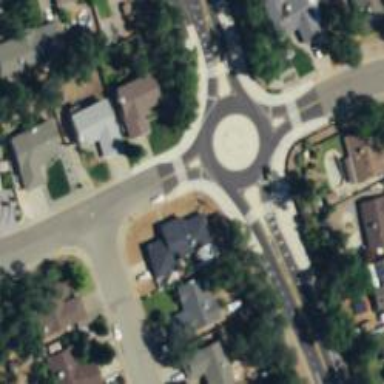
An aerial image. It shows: Secondary road leading to roundabout.